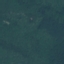
Land use / land cover class: Forest